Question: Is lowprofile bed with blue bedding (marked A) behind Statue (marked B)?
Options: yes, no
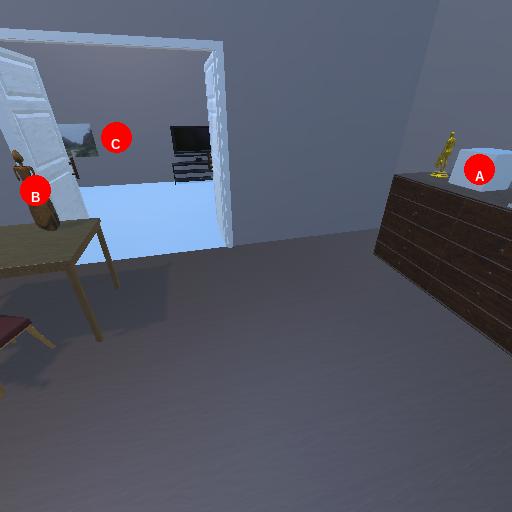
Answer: yes